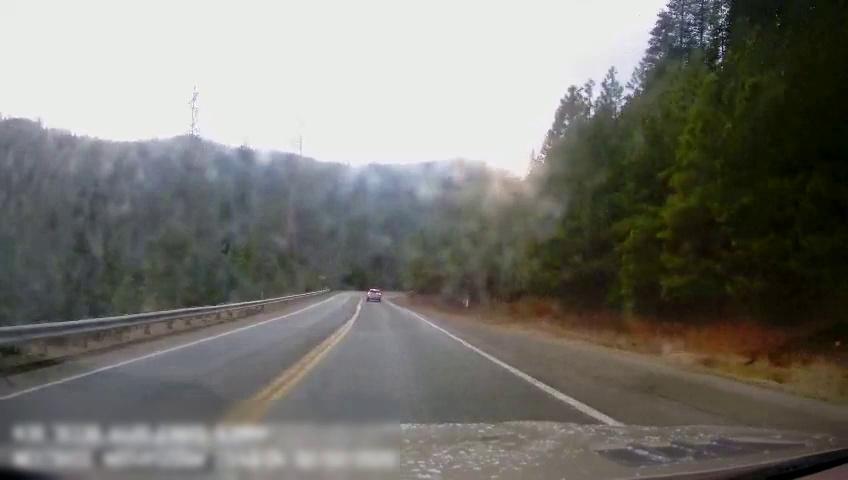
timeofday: Day
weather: Sunny
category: Drivable Space
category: Vehicles | SUV
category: Lanes | Alternate Lane
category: Lanes | Current Lane
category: Lanes | Opposite Lane
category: Lanes | Opposite Lane